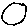
Label: circle